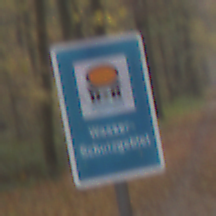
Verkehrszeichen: Wasserschutzgebiet
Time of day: MorningAfternoon
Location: Outdoor (Nature)
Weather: Overcast
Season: Autumn
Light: Natural